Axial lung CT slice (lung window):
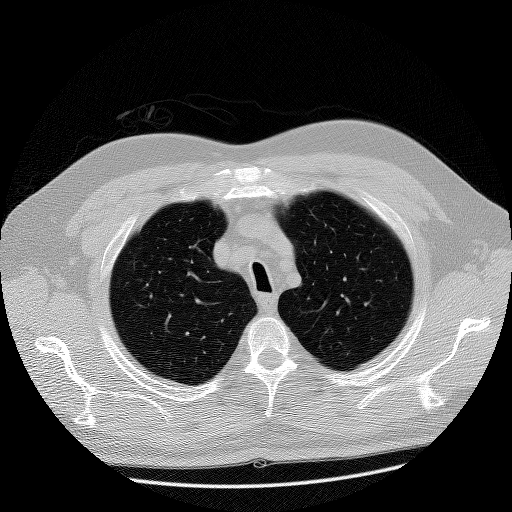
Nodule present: no